Question: I am newbie in Coded UI testing. I am using VS2012 to create Coded UI test application. I am able to Build and Run the application.
However when I try to debug the project, it throws an error
I tried to add a console application to the project and follow the above process, but doesnt help.. :(

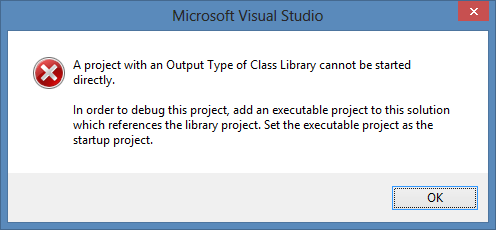
Answer: In Visual Studio 2012 the big Debug button at the top of the window produces that message. To run or to debug a Coded UI test, right click in the source file of the test and select the 'Run' or 'Debug' entries.
In Visual Studio 2010 you could run or debug a Coded UI test using the buttons at the top of the window.